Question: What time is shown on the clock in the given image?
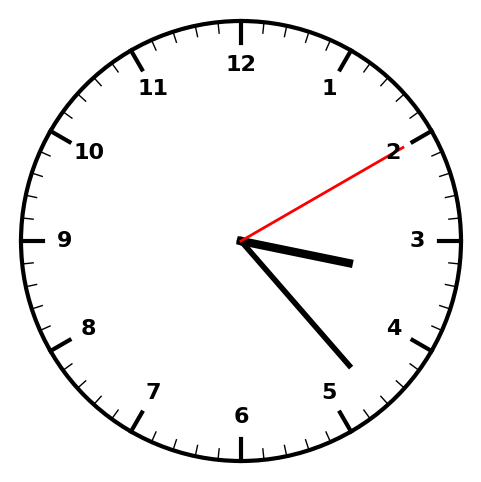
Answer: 03:23:10